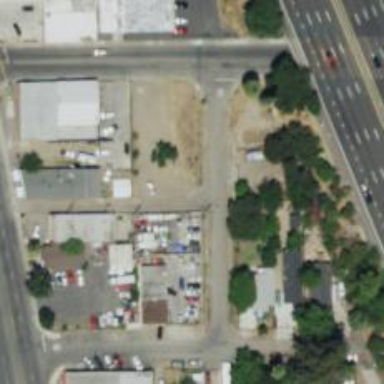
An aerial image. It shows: Alley classified as service road.